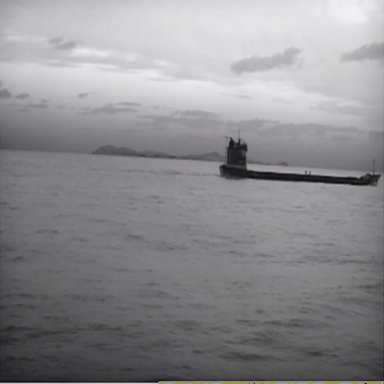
There is a liner in the infrared image.